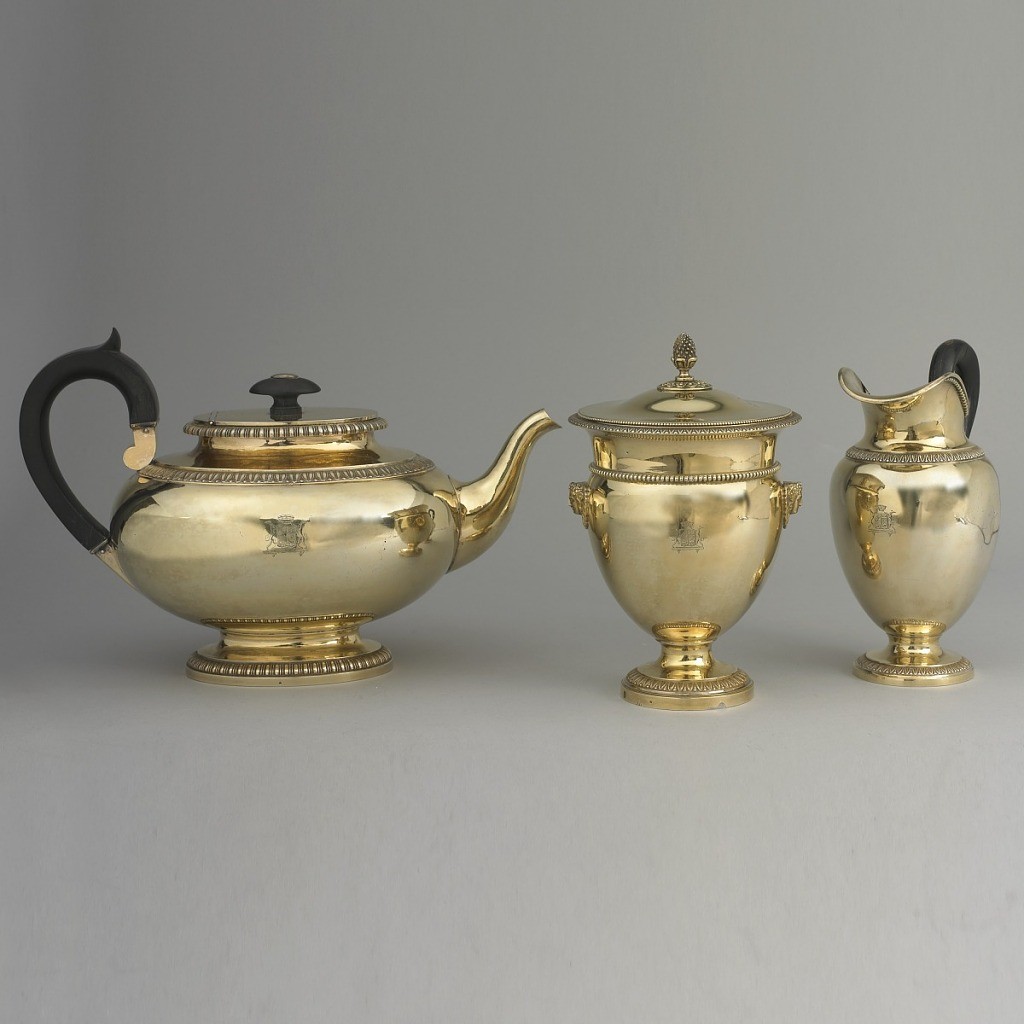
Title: Creamer
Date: ca. 1838
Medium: silver, gold, wood
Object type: creamer
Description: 1980-76-1: Bulbous low footed gilt teapot with long spout. Ba...;     1980-76-2-a,b: Footed urn-shaped gilt bowl with mascaron handle o...;     1980-76-3: Footed gilt silver cream pitcher with wide and ope...